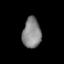
Tissue: prostate
Cell type: T cells
Senescence score: 0.3371
Nuclear area (px): 543
Mean DAPI intensity: 136.689